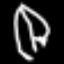
Label: leaf